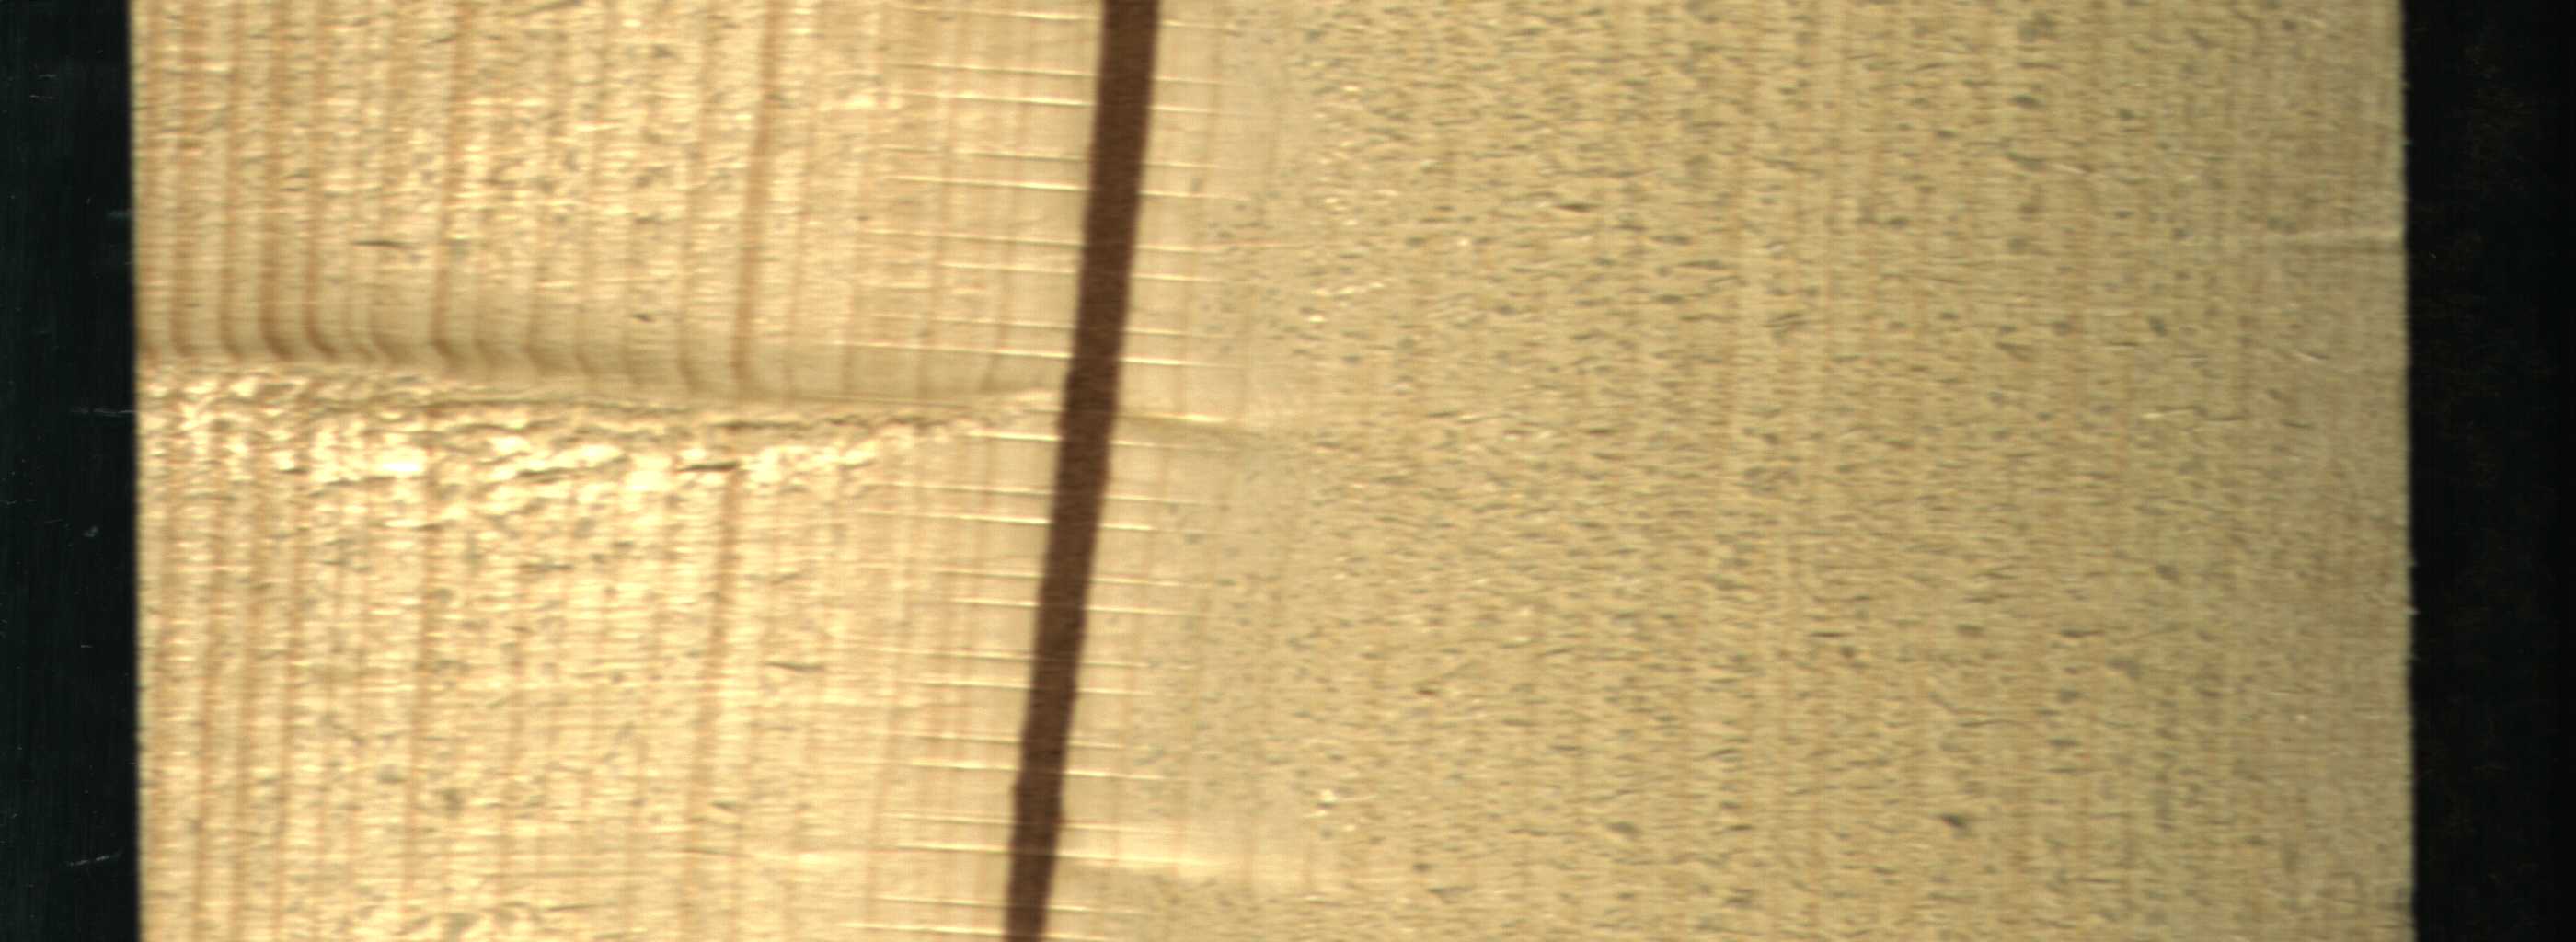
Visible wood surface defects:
Marrow